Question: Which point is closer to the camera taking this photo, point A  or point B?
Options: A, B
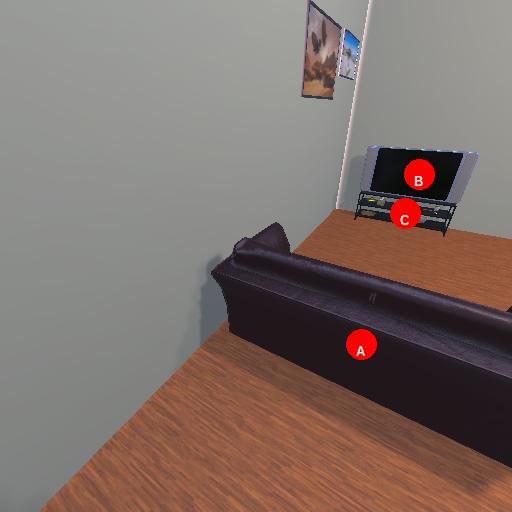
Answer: A